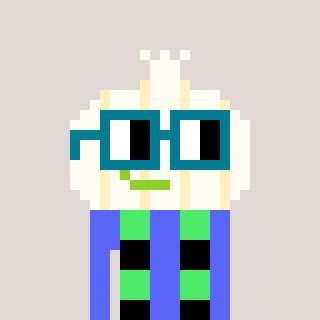
a pixel art character with square dark green glasses, a garlic-shaped head and a purple-colored body on a warm background